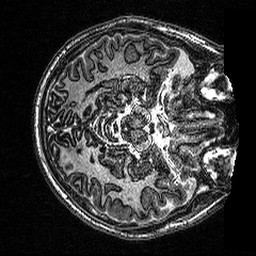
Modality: MP2RAGE
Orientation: axial
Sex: male
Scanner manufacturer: siemens
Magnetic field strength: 3 T
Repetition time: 5 s
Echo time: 0.00292 s